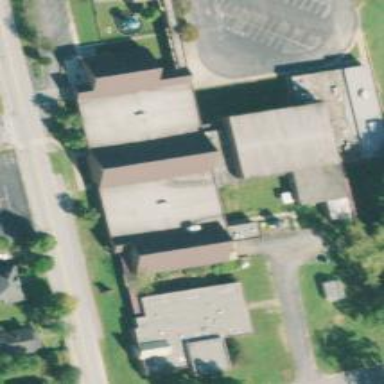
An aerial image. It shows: School.